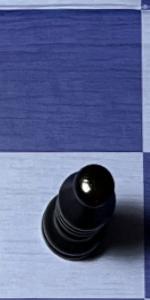
Label: Bishop_Black